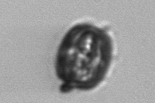
Label: Thalassiosira